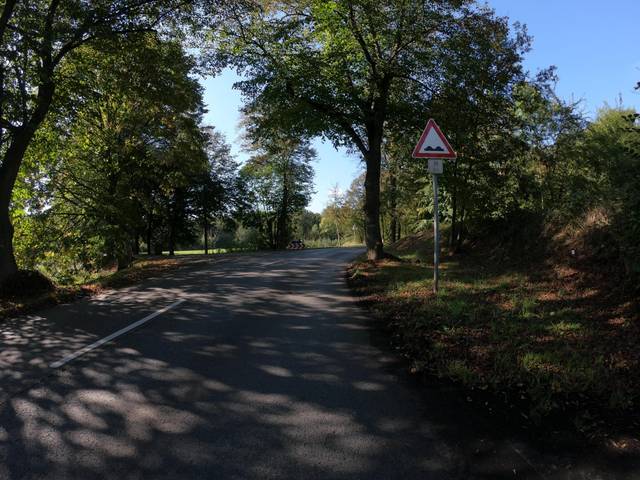
Region: Germany
Coordinates: 51.549, 6.988